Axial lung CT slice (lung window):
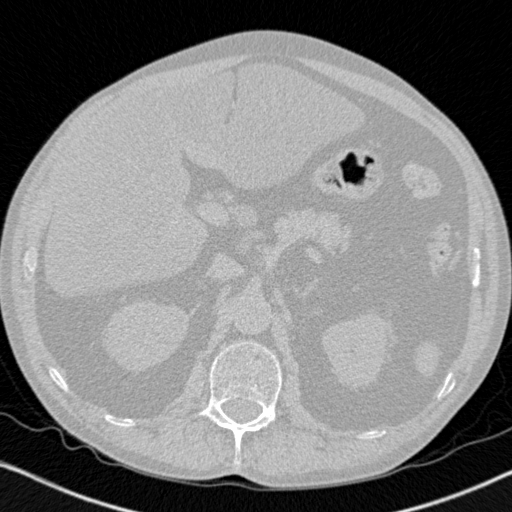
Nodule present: no